Interaction volume radius: 5 \u00c5
Interaction volume height: 15 \u00c5
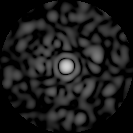
Disorder parameter: 0.8169